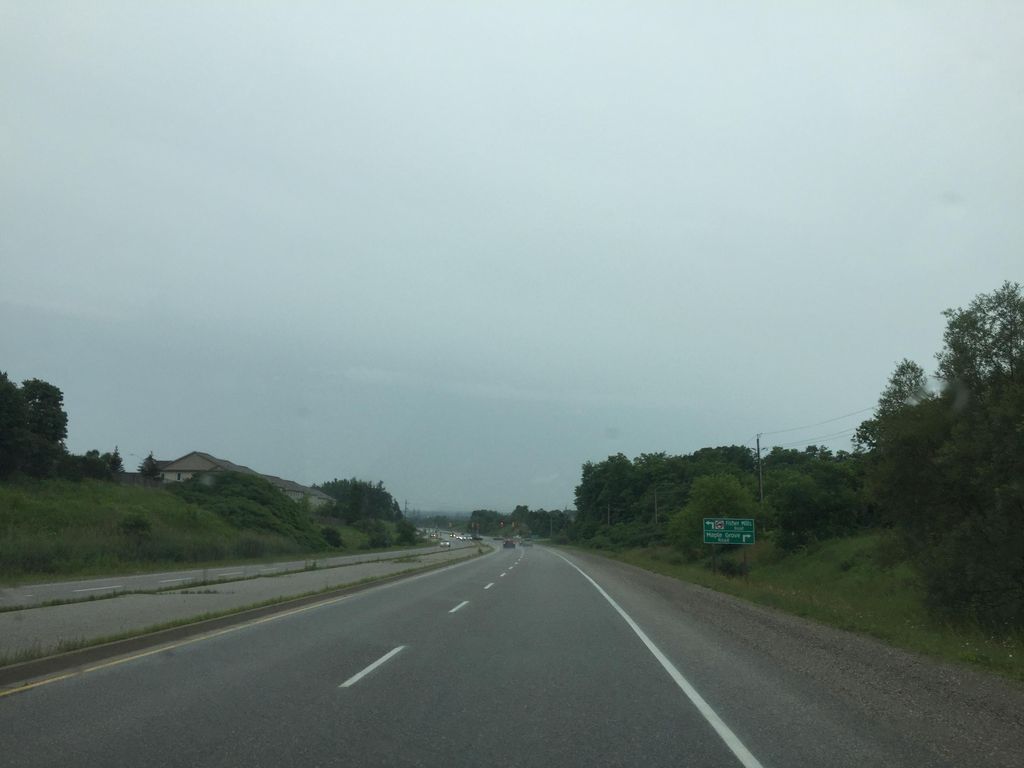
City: kitchener-waterloo